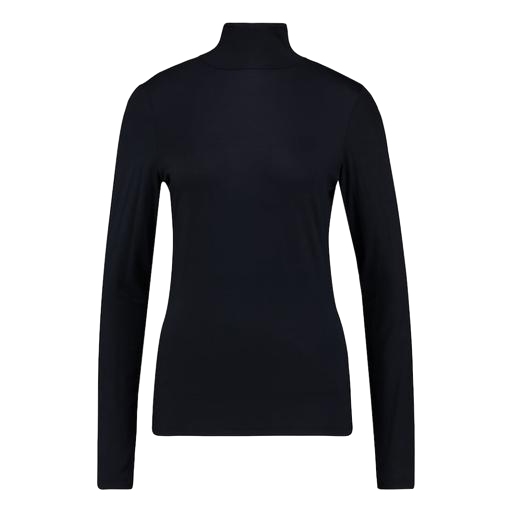
high-neck top, black high-neck top, black polo-neck top, white background